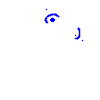
Particle: electron